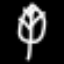
Label: leaf